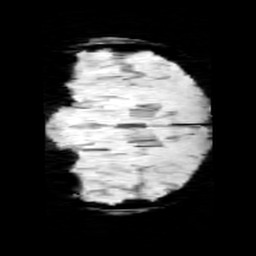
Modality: minIP
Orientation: coronal
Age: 9
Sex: male
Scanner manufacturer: siemens
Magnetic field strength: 3 T
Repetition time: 0.027 s
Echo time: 0.02 s